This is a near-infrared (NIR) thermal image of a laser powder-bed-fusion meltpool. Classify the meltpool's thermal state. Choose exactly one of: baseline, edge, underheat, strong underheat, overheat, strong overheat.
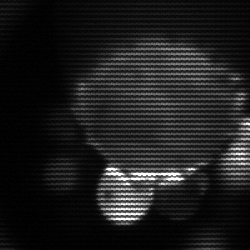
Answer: edge